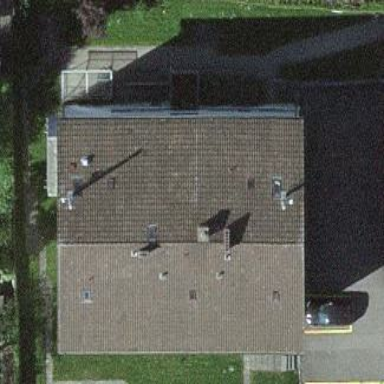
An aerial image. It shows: Gabled roof on residential building.